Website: macys
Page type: billing-address
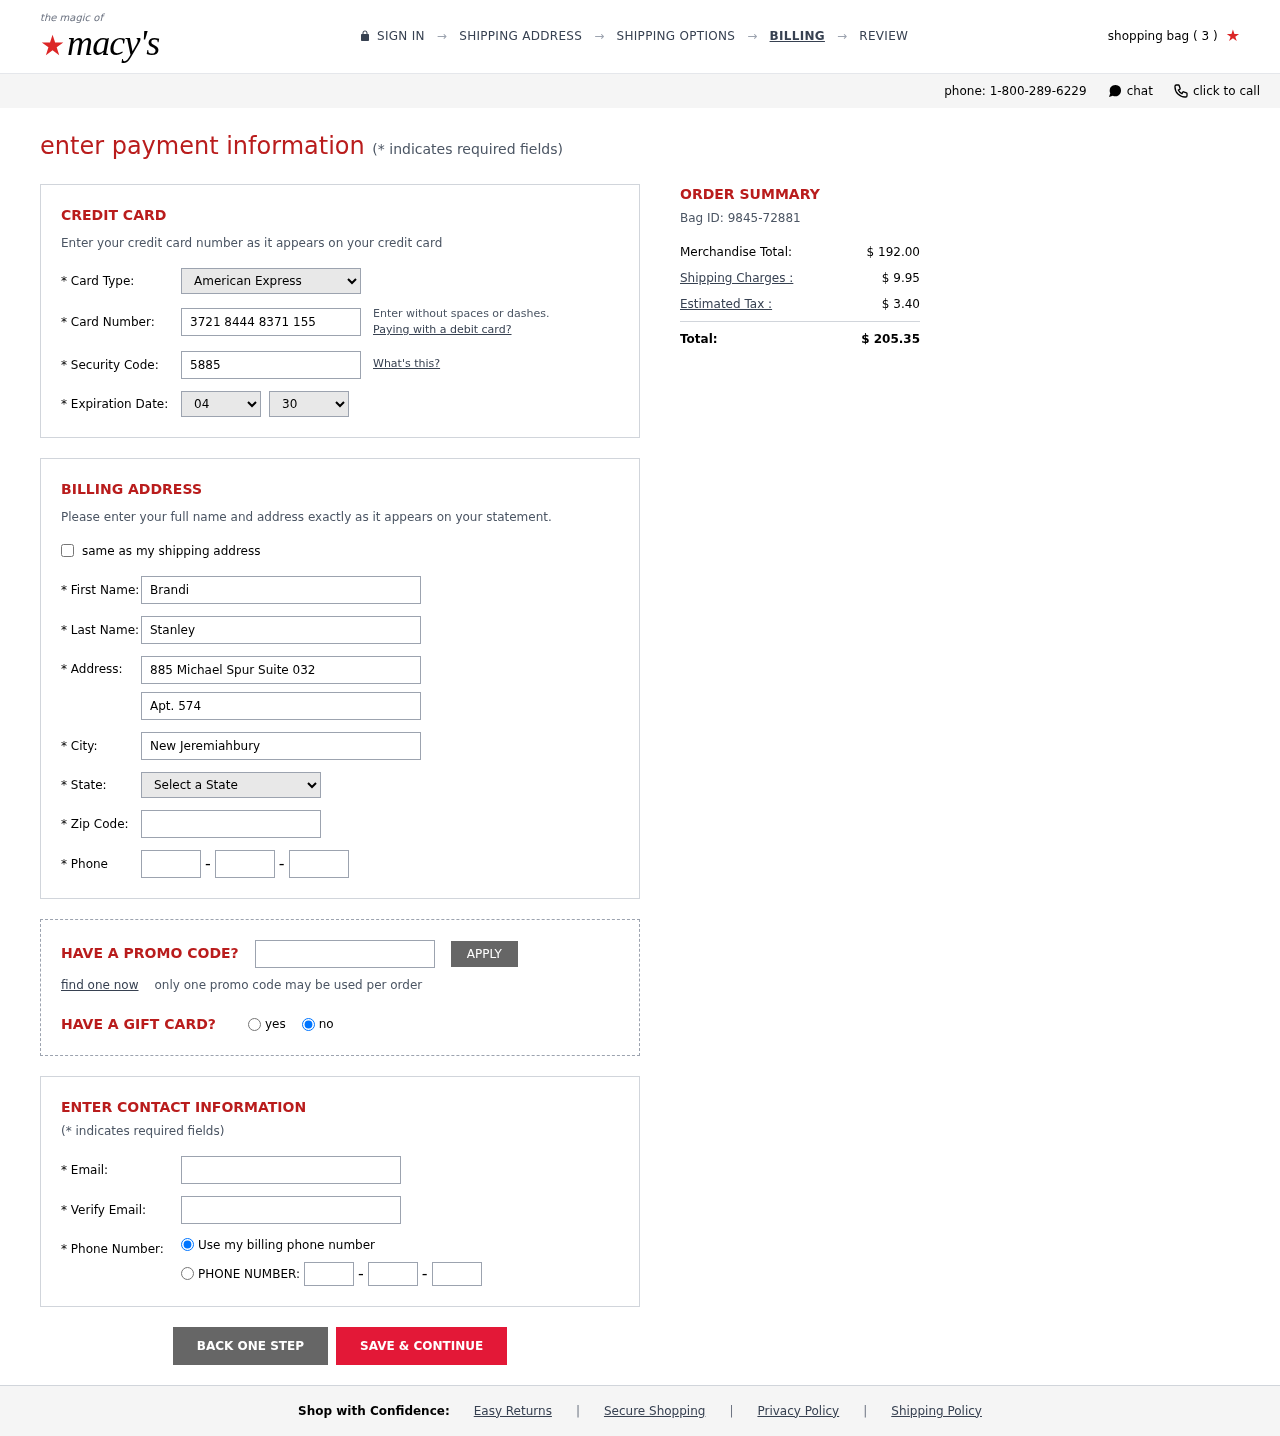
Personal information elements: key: PII_CARD_CVV
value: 5885
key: PII_CARD_EXPIRY_MONTH
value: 04
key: PII_CARD_EXPIRY_YEAR
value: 30
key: PII_CARD_NUMBER
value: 3721 8444 8371 155
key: PII_CARD_TYPE
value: American Express
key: PII_CITY
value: New Jeremiahbury
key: PII_EMAIL
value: brandistanley@yahoo.com
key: PII_FIRSTNAME
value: Brandi
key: PII_LASTNAME
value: Stanley
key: PII_PHONE_AREA
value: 790
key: PII_PHONE_PREFIX
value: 238
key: PII_PHONE_SUFFIX
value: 3980
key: PII_POSTCODE
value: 68774
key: PII_STATE_ABBR
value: MA
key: PII_STREET
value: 885 Michael Spur Suite 032
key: PII_STREET2
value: Apt. 574
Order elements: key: ORDER_NUM_ITEMS
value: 3
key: ORDER_ID
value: Bag ID: 9845-72881
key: ORDER_SUBTOTAL
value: $ 192.00
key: ORDER_SHIPPING_COST
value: $ 9.95
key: ORDER_TAX
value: $ 3.40
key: ORDER_TOTAL
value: $ 205.35